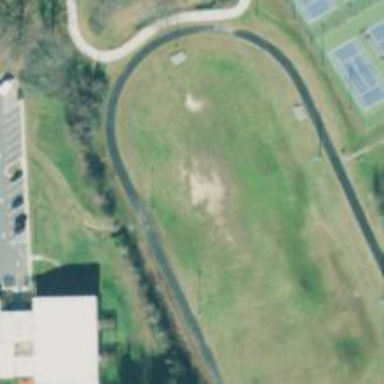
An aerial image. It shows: Track in leisure land.